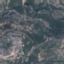
Label: HerbaceousVegetation